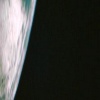
Label: space